Field crop: maize
Growth stage: 2
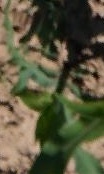
Species: maize